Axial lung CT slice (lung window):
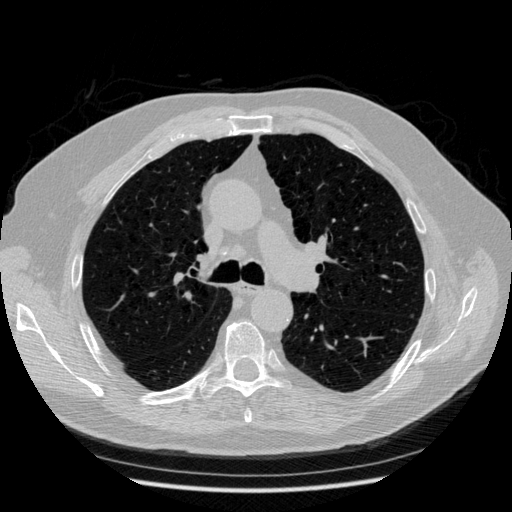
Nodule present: no